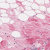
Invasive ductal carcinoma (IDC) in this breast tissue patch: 0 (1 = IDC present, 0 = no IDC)